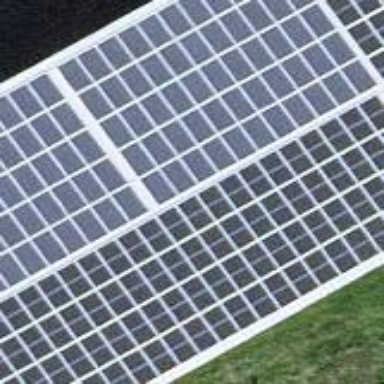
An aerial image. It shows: Solar power generator utilizing photovoltaic technology with solar photovoltaic panels.